Interaction volume radius: 5 \u00c5
Interaction volume height: 20 \u00c5
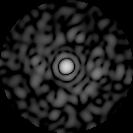
Disorder parameter: 0.8705